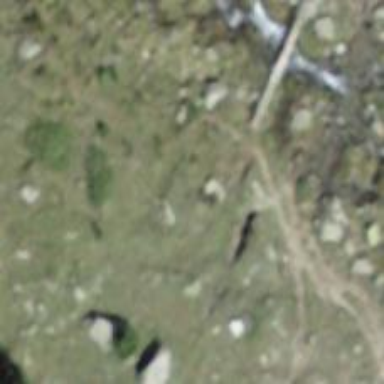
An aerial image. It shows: Path crossing bridge with excellent trail visibility.